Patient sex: M
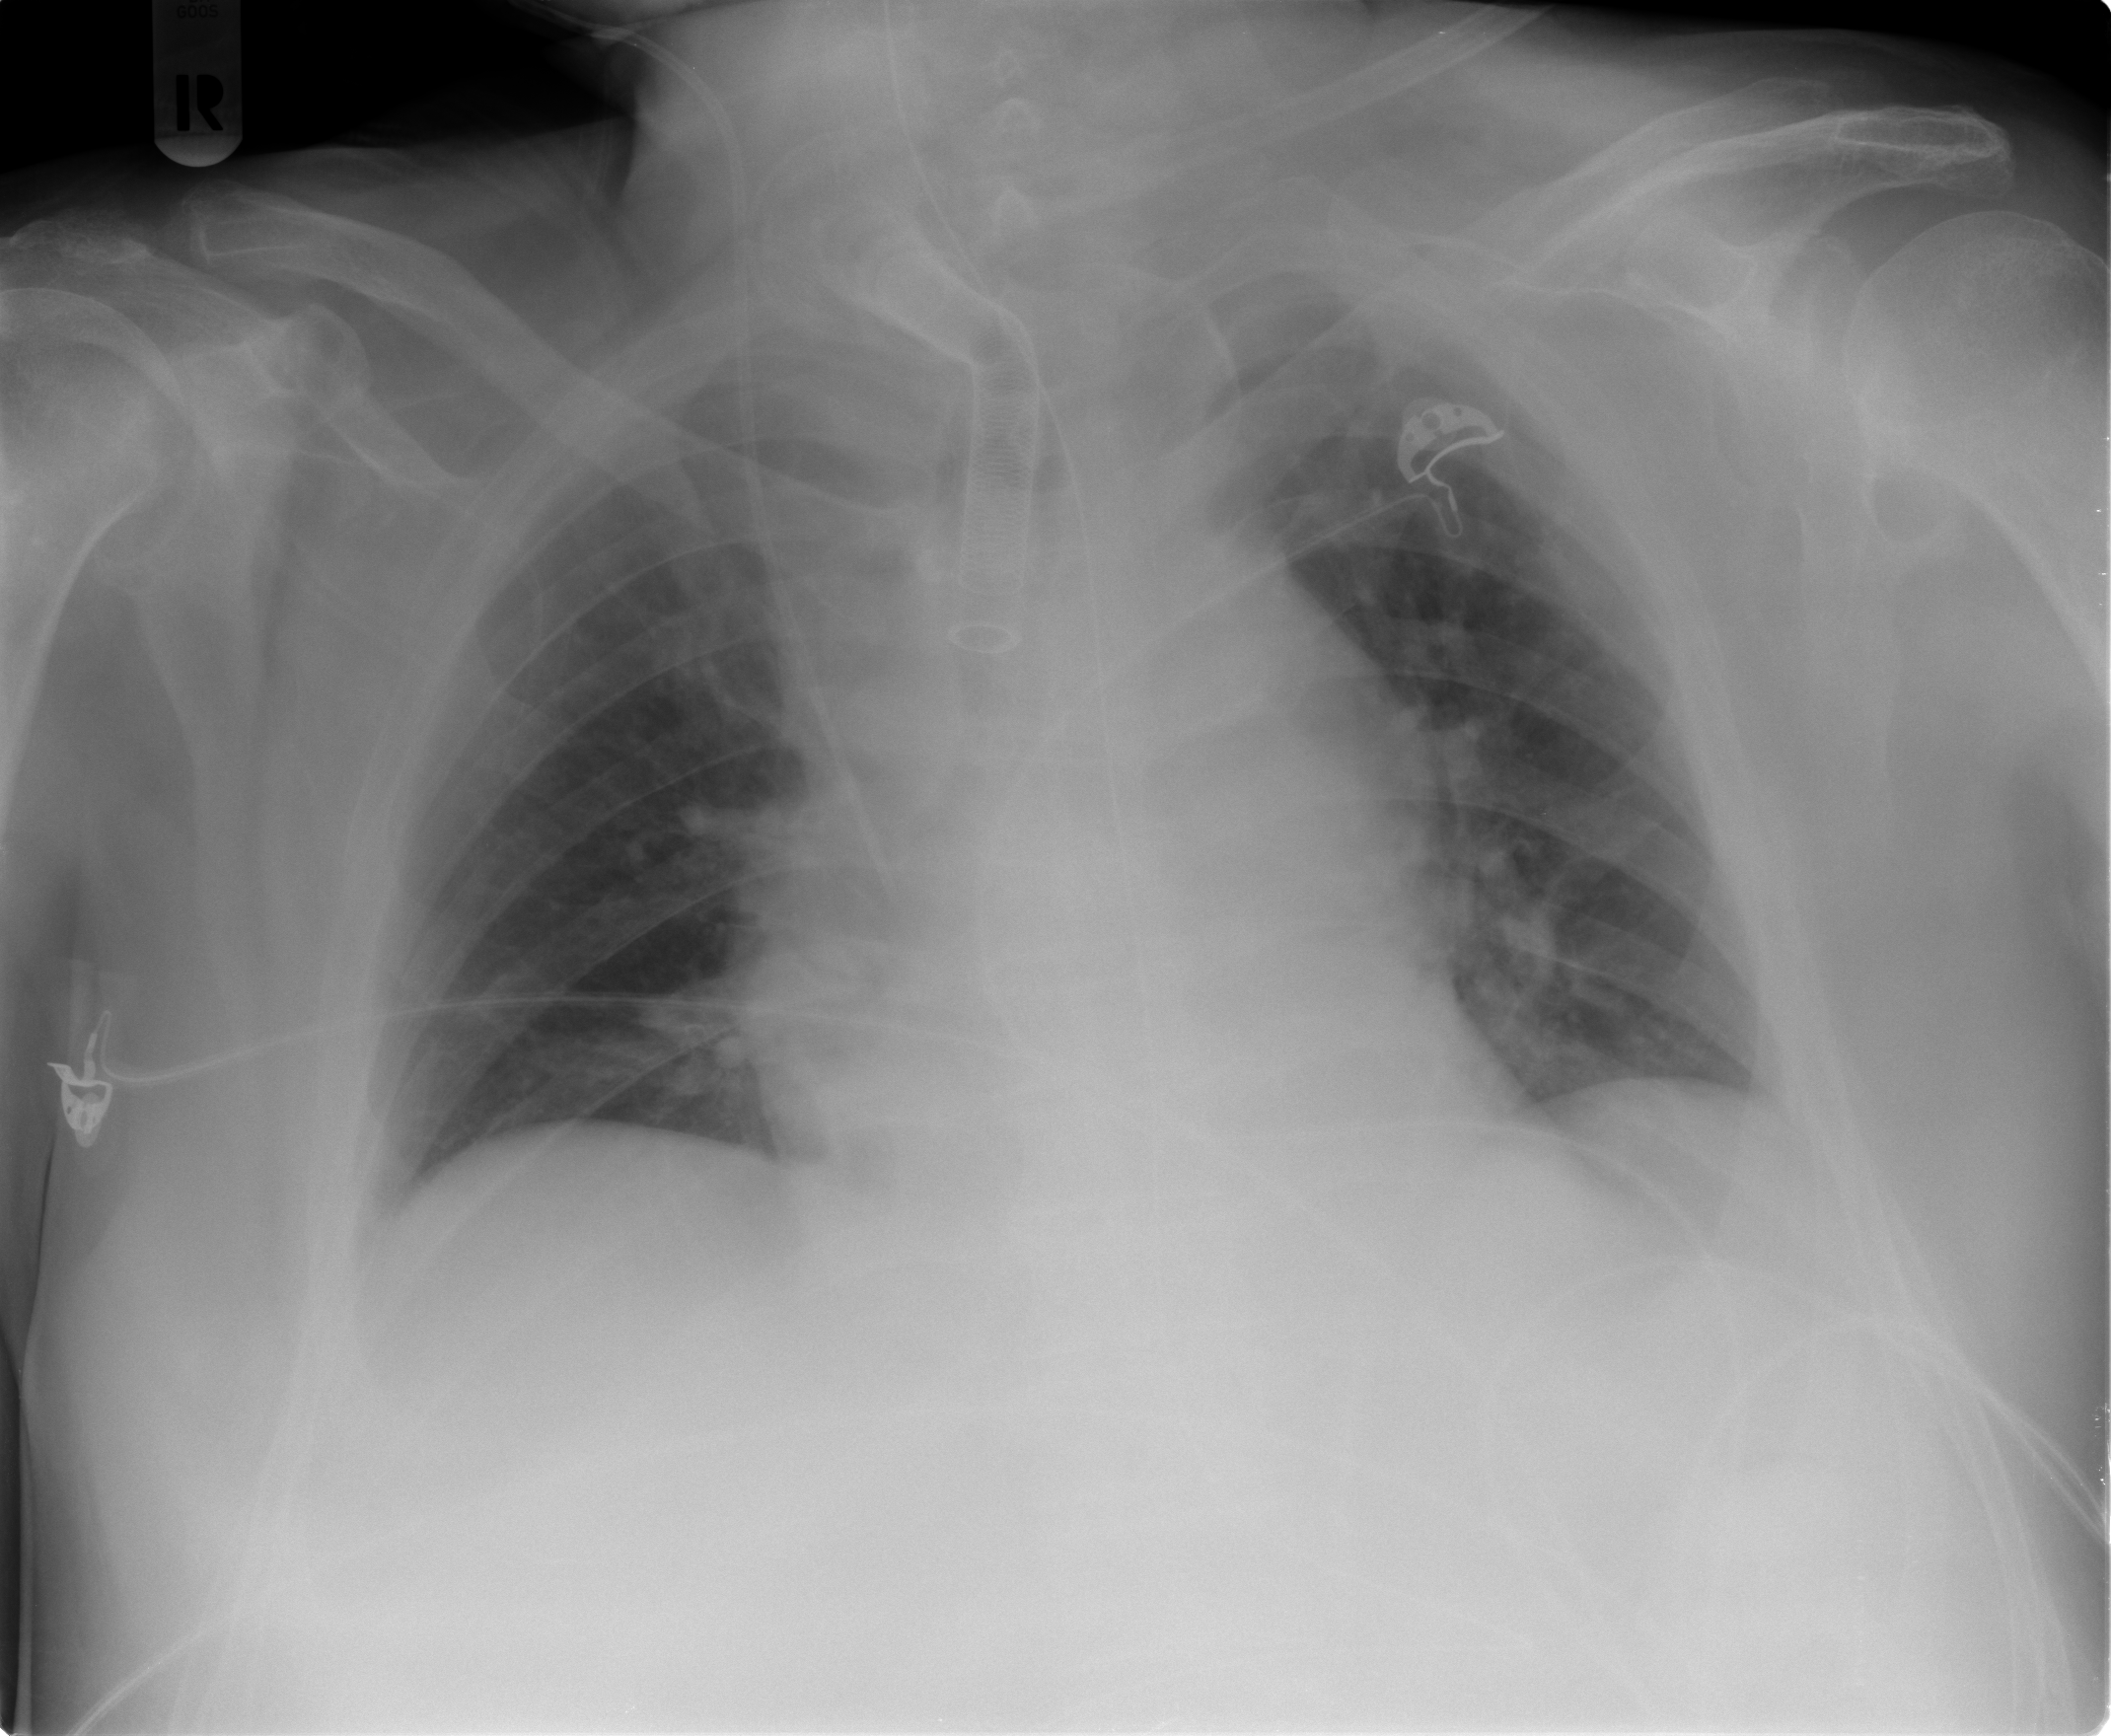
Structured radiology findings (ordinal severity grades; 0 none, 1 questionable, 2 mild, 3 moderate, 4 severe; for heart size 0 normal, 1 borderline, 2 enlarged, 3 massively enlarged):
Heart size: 2
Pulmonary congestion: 2
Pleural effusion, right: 0
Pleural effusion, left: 0
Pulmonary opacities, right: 0
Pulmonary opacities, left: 0
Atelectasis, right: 0
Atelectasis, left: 0